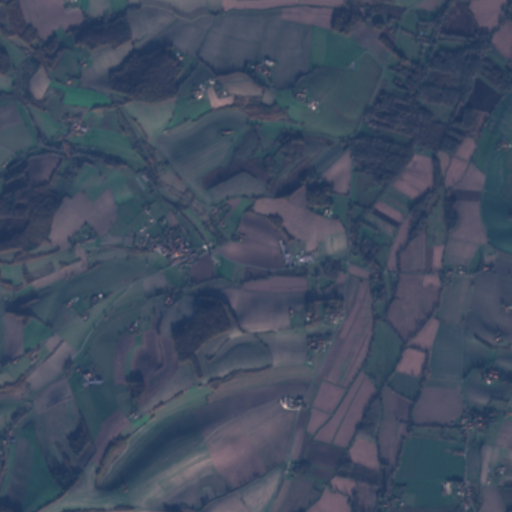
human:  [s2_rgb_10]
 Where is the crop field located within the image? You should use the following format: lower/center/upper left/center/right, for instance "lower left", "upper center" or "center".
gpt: The crop field is located in the lower right of the image.
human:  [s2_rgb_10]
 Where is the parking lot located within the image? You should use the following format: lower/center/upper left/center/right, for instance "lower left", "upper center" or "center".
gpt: The parking lot is located in the center left of the image.
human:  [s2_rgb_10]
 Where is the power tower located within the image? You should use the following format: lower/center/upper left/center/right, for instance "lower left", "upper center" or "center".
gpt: The power tower is located in the upper left of the image.
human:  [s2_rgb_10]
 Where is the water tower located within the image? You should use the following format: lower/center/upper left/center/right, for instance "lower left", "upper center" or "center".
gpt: The water tower is located in the lower center of the image.
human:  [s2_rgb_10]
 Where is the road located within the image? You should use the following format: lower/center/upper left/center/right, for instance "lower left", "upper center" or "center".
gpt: There is no road in the image.